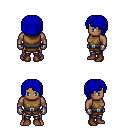
a pixel art fantasy rpg character, male body template, human, dark skin, leather chest armor, metal pants, blue pageboy hairstyle, metal gloves, brown shoes, four views (front, back, left, right), 2x2 character sprite sheet, small pixel art, hard edges, no anti-aliasing